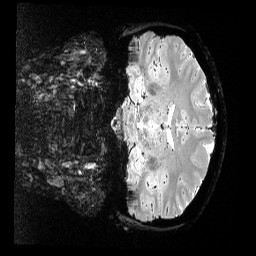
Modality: T2starw
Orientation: coronal
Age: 29
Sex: female
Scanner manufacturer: siemens
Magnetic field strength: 3 T
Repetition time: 0.064 s
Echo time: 0.035 s